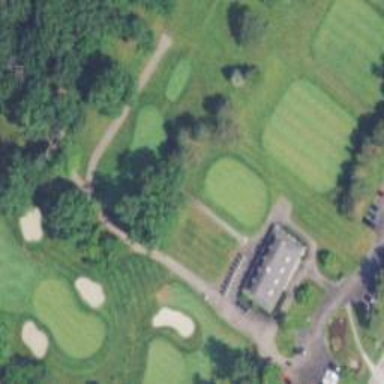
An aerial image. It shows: Golf tee.